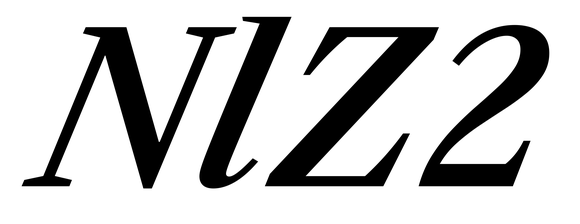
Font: LibreCaslonText-Italic_SemiBold_Italic